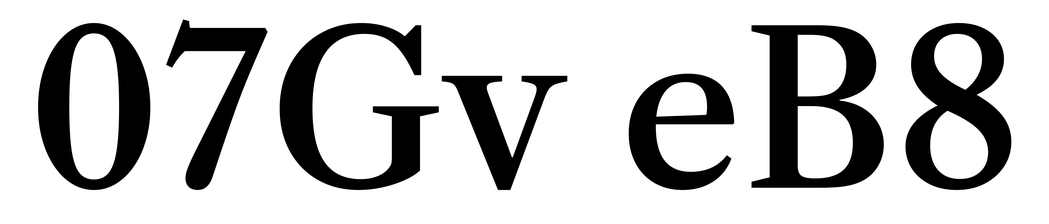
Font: LibreCaslonText_Medium